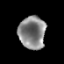
Tissue: prostate
Cell type: T cells
Senescence score: 0.3114
Nuclear area (px): 858
Mean DAPI intensity: 134.625